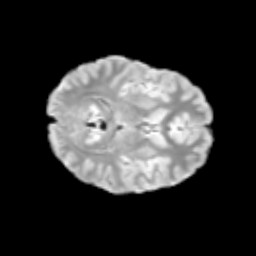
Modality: T2w
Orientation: axial
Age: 12
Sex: male
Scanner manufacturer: siemens
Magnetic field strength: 3 T
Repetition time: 3.8 s
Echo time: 0.07 s